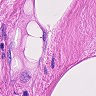
Metastatic tissue present: no